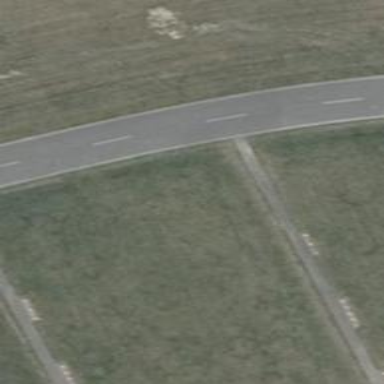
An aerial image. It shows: Asphalt driveway used as service road.